Field crop: maize
Growth stage: 2
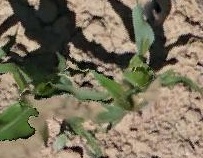
Species: maize